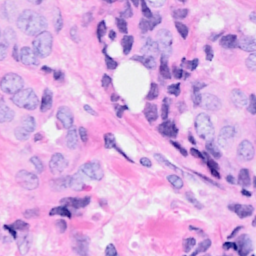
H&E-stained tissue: Breast